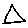
Label: triangle